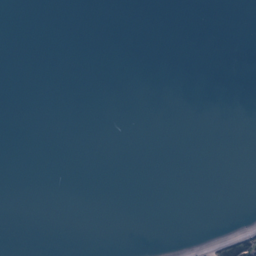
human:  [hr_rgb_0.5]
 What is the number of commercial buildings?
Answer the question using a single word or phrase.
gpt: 0

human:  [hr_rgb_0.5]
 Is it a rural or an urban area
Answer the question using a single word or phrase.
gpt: rural

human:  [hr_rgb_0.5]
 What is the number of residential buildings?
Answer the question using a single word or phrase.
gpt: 10

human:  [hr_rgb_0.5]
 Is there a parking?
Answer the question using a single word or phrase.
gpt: yes

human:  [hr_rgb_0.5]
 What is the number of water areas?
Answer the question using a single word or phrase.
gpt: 3

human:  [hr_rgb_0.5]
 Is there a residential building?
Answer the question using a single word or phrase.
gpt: yes

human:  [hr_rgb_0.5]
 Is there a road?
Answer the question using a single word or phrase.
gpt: yes

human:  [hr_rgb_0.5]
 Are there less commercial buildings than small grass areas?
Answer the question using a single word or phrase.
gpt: no

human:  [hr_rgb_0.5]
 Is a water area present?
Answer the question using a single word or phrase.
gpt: yes

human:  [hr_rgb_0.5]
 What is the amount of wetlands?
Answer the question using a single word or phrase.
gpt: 1

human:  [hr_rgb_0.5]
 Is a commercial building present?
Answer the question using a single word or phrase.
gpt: no

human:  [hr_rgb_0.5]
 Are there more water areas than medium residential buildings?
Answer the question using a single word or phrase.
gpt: yes

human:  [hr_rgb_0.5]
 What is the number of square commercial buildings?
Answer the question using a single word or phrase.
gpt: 0

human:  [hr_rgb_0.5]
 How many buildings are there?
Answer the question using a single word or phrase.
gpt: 10

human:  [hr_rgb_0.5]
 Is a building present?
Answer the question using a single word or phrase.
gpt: yes

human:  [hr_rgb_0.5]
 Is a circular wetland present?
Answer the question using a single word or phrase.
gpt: no

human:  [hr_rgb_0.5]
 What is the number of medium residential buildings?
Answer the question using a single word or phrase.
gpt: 0

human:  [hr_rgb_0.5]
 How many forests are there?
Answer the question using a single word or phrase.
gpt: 3

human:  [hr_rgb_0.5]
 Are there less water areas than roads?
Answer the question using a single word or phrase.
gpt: yes

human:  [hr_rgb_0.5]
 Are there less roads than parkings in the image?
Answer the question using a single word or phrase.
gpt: no

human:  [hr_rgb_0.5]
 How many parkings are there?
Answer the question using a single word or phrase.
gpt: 1

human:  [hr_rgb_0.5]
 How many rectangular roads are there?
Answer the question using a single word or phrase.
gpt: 0

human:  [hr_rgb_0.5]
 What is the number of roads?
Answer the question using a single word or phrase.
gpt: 11

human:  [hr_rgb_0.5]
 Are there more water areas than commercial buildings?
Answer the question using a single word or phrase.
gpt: yes

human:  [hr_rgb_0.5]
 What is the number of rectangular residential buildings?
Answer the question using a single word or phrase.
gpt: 8

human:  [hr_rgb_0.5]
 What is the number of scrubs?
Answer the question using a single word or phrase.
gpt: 4

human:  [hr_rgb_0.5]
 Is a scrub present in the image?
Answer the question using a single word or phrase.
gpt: yes

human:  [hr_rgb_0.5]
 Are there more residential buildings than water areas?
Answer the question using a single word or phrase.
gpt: yes

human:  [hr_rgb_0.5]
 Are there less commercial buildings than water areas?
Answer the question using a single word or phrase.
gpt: yes

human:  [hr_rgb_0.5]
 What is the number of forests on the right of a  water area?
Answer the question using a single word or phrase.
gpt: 3

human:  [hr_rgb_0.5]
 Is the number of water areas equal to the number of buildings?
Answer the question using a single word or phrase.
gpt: no

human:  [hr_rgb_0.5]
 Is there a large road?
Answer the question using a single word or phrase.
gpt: no

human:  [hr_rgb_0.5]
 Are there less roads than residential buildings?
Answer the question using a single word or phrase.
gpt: no

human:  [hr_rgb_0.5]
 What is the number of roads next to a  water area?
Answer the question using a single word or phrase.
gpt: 0

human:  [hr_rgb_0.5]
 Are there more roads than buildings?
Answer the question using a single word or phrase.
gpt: yes

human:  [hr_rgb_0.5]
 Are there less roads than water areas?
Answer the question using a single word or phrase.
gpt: no

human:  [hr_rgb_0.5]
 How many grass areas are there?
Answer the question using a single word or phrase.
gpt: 1

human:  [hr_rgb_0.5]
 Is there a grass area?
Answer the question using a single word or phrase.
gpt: yes

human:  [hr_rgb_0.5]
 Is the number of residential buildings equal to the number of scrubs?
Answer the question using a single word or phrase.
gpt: no

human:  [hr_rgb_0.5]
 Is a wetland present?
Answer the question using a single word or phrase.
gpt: yes

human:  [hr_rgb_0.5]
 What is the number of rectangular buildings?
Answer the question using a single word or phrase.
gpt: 8

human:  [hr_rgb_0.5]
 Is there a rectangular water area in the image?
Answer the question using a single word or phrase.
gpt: no

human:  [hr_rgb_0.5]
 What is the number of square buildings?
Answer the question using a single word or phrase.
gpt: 0

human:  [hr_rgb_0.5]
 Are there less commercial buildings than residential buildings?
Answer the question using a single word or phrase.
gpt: yes

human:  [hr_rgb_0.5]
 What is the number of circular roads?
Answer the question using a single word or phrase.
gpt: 0

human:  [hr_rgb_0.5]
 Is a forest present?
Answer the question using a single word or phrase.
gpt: yes

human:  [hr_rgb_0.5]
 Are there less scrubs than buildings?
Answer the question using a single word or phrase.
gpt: yes

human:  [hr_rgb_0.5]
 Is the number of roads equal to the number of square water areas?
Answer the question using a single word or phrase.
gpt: no

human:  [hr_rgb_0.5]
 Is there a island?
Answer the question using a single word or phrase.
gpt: yes

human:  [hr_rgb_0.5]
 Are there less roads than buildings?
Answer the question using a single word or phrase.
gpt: no

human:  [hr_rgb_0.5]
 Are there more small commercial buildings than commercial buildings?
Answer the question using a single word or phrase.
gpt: no

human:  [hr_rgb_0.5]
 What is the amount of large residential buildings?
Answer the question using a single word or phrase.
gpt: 0

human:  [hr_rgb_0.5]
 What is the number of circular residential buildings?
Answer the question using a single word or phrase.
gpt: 0

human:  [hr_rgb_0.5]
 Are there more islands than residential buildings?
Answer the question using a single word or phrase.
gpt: no

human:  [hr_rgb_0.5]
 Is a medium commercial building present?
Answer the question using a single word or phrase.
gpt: no

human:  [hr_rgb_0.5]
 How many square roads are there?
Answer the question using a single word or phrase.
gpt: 0

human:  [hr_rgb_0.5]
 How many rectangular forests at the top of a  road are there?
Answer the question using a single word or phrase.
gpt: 1

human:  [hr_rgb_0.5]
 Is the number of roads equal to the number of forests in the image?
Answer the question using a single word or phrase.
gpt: no

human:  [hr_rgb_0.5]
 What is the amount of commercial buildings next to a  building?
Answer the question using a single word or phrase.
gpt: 0

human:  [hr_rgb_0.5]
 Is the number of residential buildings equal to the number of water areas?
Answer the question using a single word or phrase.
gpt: no

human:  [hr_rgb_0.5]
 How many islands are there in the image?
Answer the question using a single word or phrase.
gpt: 1

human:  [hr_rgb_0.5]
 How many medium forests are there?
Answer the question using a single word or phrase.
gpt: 1

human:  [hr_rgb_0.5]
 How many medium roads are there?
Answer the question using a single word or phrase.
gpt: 0

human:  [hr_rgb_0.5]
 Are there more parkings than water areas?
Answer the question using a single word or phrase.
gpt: no